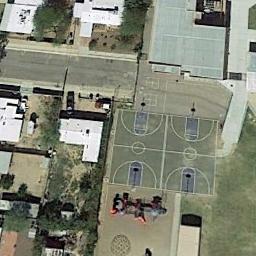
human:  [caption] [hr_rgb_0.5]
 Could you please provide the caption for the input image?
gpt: There are two small basketball courts in blue and green .

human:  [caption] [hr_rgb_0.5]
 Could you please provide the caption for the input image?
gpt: Two basketball courts are surrounded by many buildings with a road pass by .

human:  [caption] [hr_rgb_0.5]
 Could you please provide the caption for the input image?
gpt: Two basketball courts are built between the lawn and buildings .

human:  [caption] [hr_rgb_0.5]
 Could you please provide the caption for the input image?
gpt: Two basketball courts on the lawn while some buildings and recreational facilities beside .

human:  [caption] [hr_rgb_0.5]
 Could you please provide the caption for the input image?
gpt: Many buildings are beside the two basketball courts .